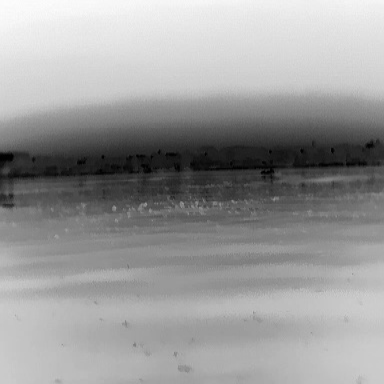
There is a warship in the infrared image.